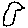
Label: bird